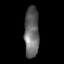
Tissue: lung
Cell type: Others
Senescence score: 0.236
Nuclear area (px): 734
Mean DAPI intensity: 102.082